Question: I try to auto generate method stub using visual studio's View.ShowSmartTag functionality

When I choose this option, will be placed right after but I want to place it after all methods, in this case.
Is there any settings for this?
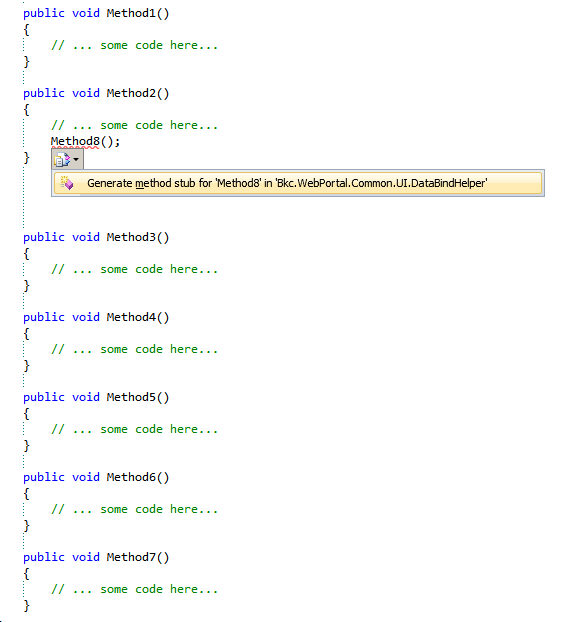
Answer: After researching I found that I couldn't do that